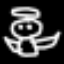
Label: angel